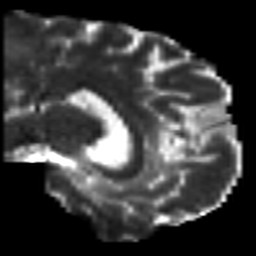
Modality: T2w
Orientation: sagittal
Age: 49
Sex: male
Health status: healthy
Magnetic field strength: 3 T
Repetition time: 7 s
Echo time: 0.0926 s